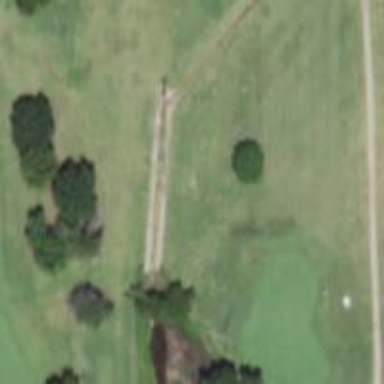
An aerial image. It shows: Picturesque scene of golf course with lateral water hazard.